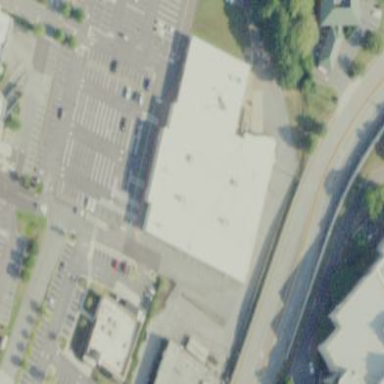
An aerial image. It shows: Part of building.